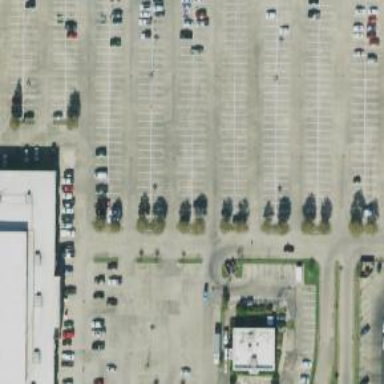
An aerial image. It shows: Parking space.